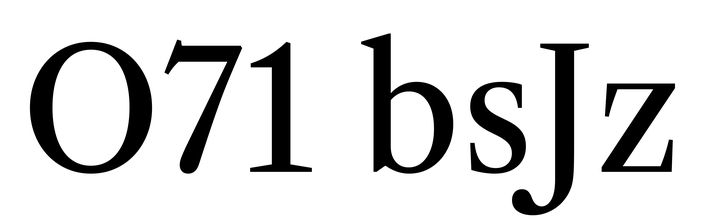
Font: LibreCaslonText_Regular